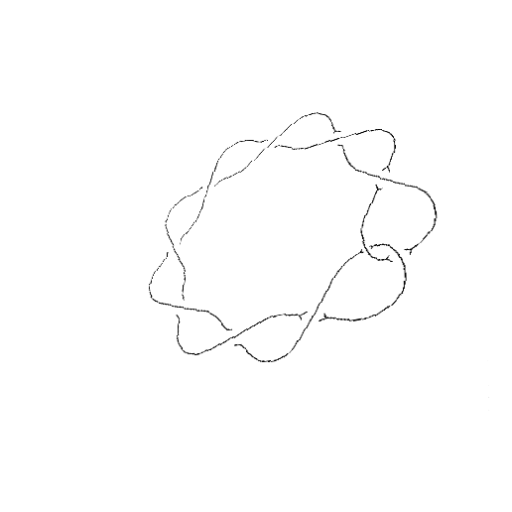
Crossing number: 10